Field crop: tomato
Growth stage: 1
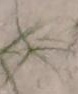
Species: cyperus